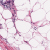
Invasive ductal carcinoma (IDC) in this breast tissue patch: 1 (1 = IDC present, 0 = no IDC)